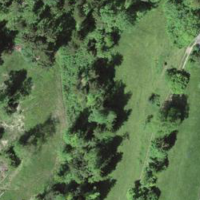
EUNIS habitat code: 44
Species observed at this site:
Aphantopus hyperantus
Thymelicus sylvestris